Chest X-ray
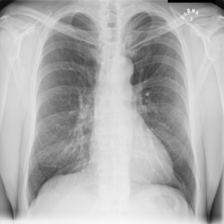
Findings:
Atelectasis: negative
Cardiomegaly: negative
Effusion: negative
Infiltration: negative
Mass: negative
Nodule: negative
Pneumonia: negative
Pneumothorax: negative
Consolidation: negative
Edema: negative
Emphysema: negative
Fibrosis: negative
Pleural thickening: negative
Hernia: negative